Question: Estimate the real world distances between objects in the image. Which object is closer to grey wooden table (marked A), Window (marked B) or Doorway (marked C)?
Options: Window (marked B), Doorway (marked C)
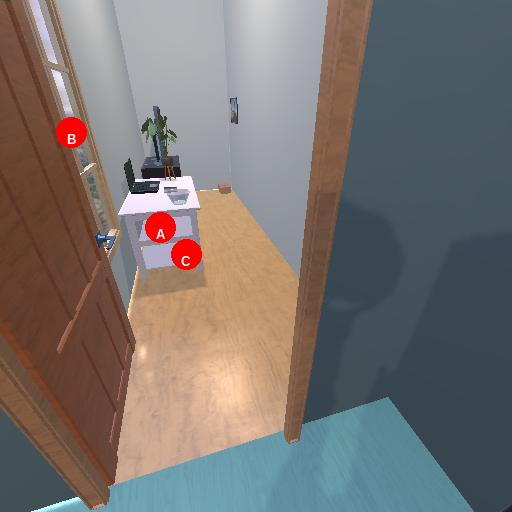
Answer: Window (marked B)